Question: My OS version is 10.9.5 and i have installed Xcode Version 6.0.1 (6A317)
After installation on first time running Xcode it shows an error popup message
"/Applications/Xcode/Contents/Developer/Platform/iphonesimulator.platforms/Developer/SDKs/iPhoneSimulator.sdk/usr/lib/dyld_sim is not owned by root"
Then i check this files owner by 'ls -l dyld_sim'
it shows root:wheel (Feeling nice)
But
When i try to run my simulator I get stuck on this.
A black screen appears and a popup shows an error msg "Invalid Device State"
When i open console it shows an error message
"Could not register service com.apple.coreservices.lsuseractivity.simulatorsupport: Failed to lookup com.apple.coreservices.lsuseractivity.simulatorsupport"
can anybody please help me about that, how can solve this problem

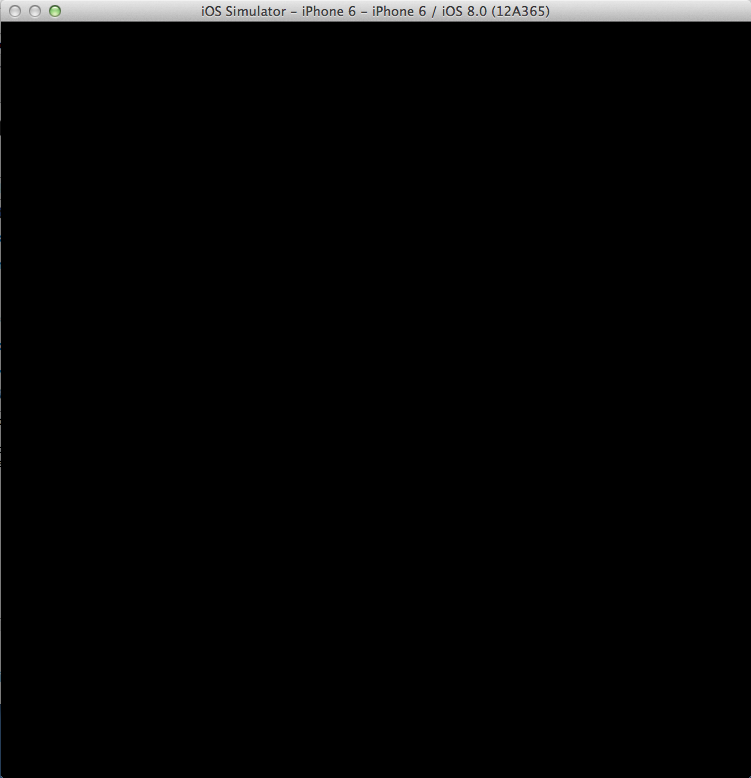
Answer: I solved this problem by updating my OSX version to 10.10. Now it's working fine.